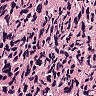
Metastatic tissue present: yes